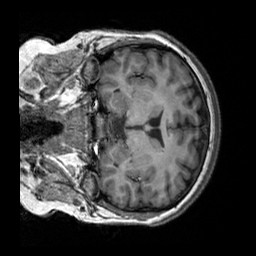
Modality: T1w
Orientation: coronal
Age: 24
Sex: female
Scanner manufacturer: siemens
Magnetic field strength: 3 T
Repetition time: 2.3 s
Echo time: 0.00303 s